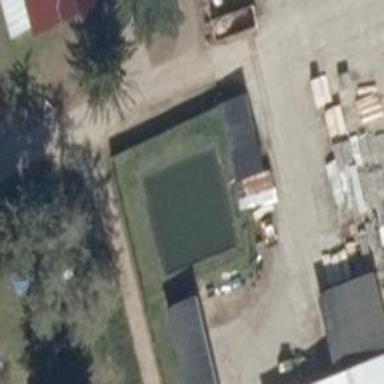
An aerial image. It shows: Emergency fire water pond.